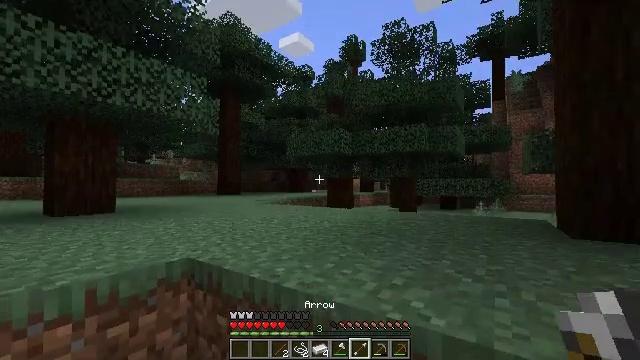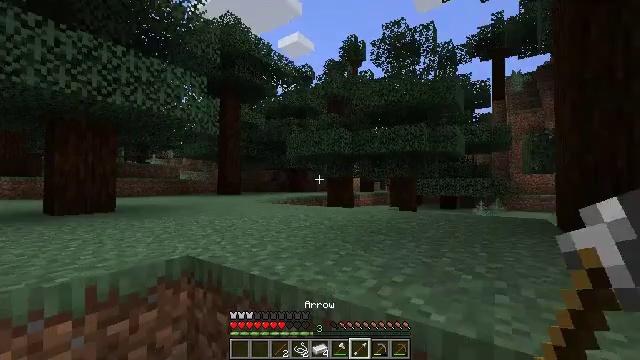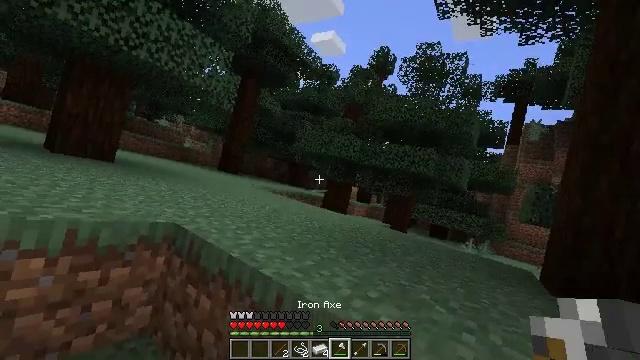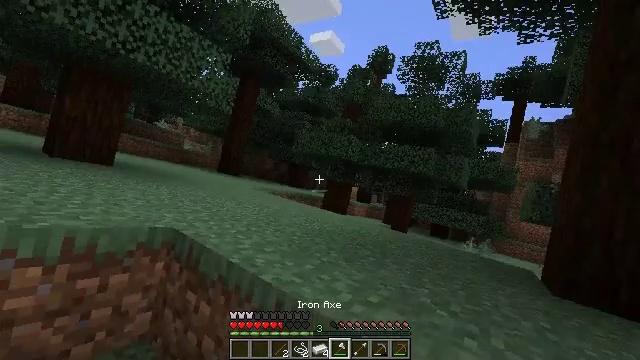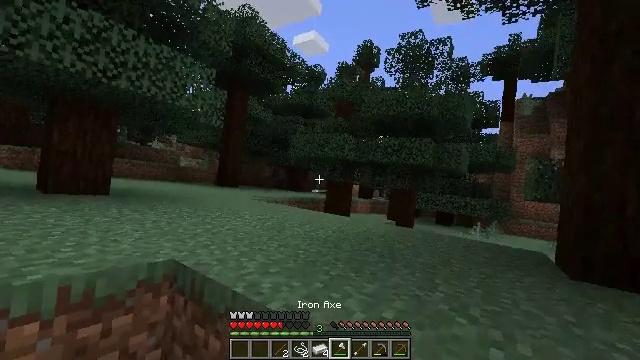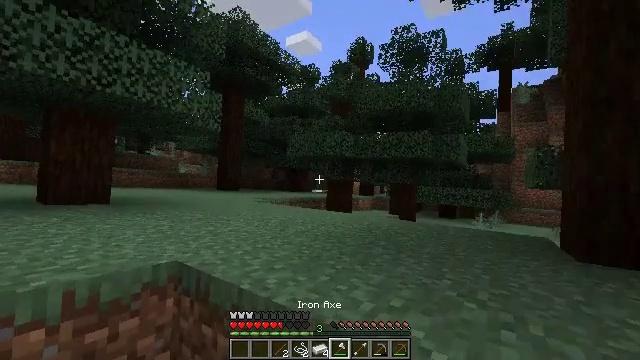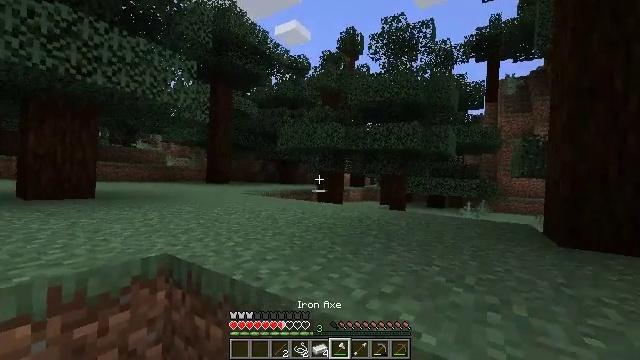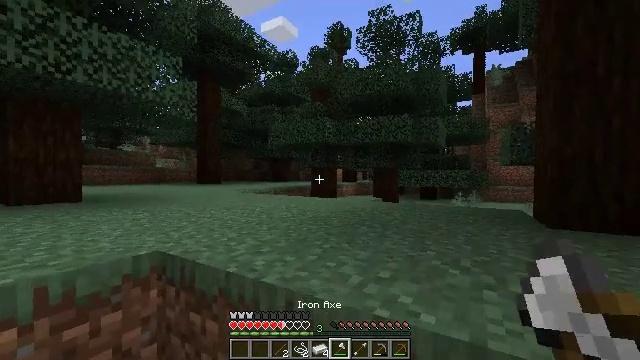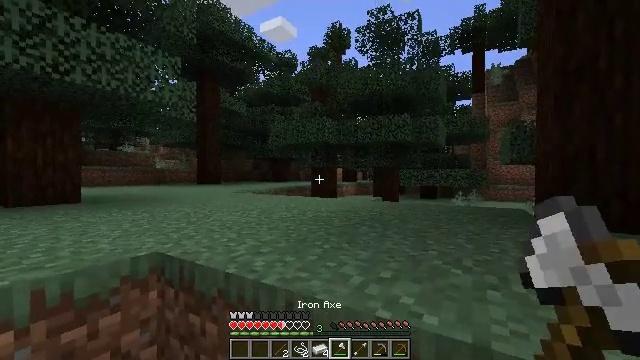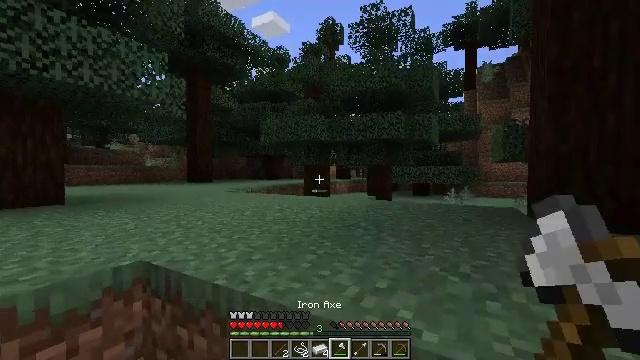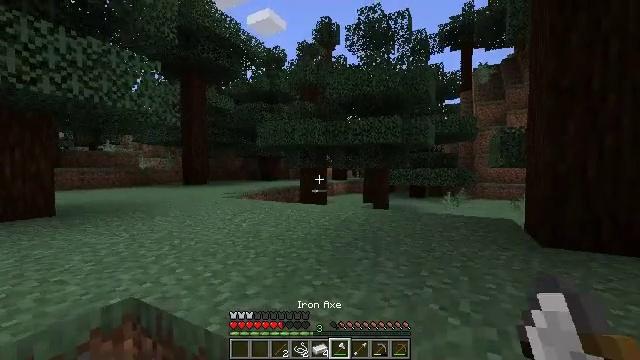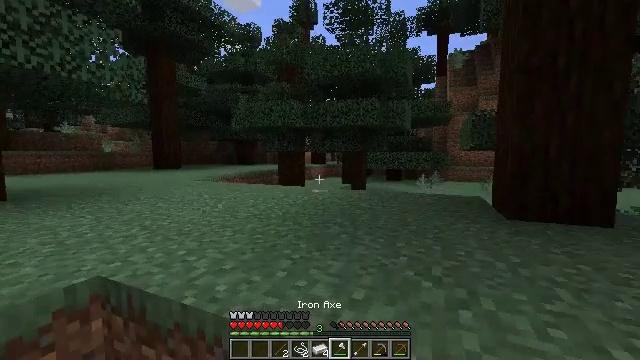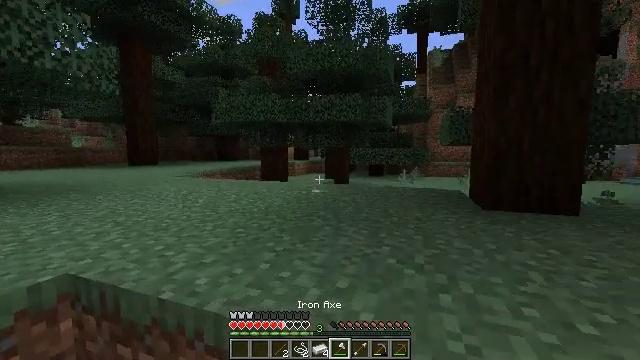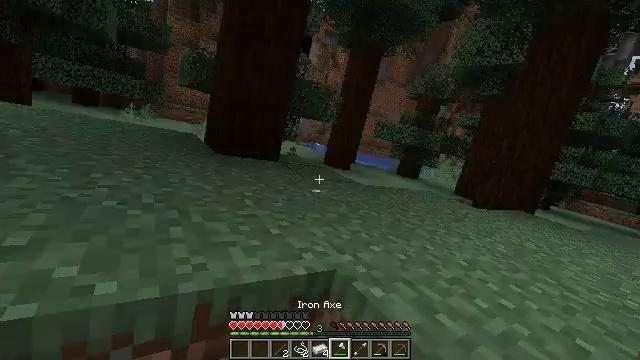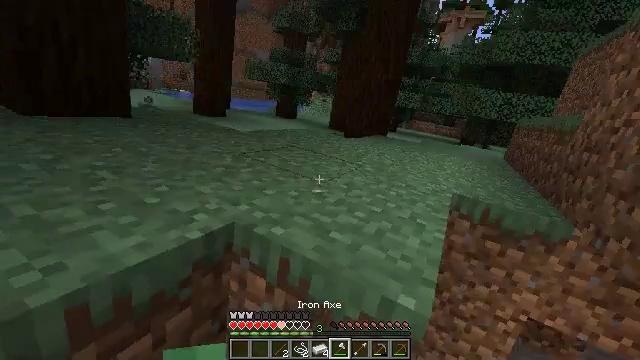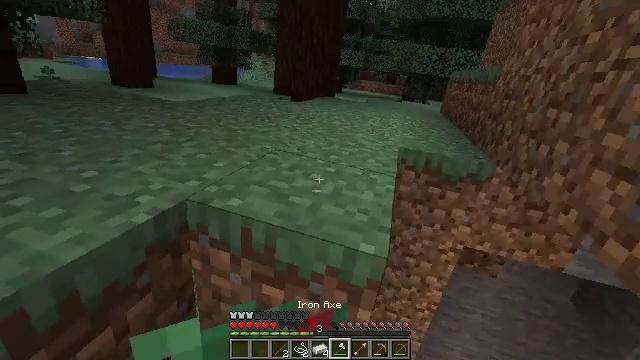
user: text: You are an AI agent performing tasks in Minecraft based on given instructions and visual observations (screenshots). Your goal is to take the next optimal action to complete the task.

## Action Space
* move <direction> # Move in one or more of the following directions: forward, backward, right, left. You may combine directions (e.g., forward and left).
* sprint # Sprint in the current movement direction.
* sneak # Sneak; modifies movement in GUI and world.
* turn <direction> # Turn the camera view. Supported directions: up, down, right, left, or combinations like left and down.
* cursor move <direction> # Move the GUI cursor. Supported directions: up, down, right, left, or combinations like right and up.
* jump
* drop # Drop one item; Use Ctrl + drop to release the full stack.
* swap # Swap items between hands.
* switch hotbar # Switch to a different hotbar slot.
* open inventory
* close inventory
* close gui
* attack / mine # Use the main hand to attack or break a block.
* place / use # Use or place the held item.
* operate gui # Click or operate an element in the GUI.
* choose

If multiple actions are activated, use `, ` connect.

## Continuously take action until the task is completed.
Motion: motion action
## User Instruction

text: Gather sweet berries from the bush.
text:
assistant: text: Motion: no_op
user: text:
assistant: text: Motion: no_op
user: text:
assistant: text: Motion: move forward
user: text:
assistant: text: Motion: move forward
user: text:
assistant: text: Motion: move forward
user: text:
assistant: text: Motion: move forward, turn right and down
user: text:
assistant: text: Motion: move forward, turn right
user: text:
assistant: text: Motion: move forward
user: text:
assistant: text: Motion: move forward, turn right, jump
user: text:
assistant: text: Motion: move forward, jump
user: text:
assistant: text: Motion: move forward, turn right and down, jump
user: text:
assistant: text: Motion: move forward, turn right, jump
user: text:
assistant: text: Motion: move forward and move left, turn right and down, jump
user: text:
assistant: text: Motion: move forward and move left, turn right and down
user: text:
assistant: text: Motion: move left, turn right and down
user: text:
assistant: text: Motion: move left, turn right and down
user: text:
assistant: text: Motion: move left
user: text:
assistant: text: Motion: move left
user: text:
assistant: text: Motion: move back and move left
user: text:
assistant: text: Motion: move back and move left, turn left
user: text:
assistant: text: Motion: move back and move left, turn right and down
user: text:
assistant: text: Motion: move back and move left, turn right and down
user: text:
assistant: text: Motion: move back and move left, turn right and down, attack / mine
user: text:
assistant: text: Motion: move back, turn down, attack / mine
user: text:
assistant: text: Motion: move back, turn right and up, attack / mine
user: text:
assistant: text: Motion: move back, turn right and up, attack / mine
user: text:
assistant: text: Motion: move back, turn right and up, attack / mine
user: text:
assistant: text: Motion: turn right, attack / mine